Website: home-depot
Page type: account-selection
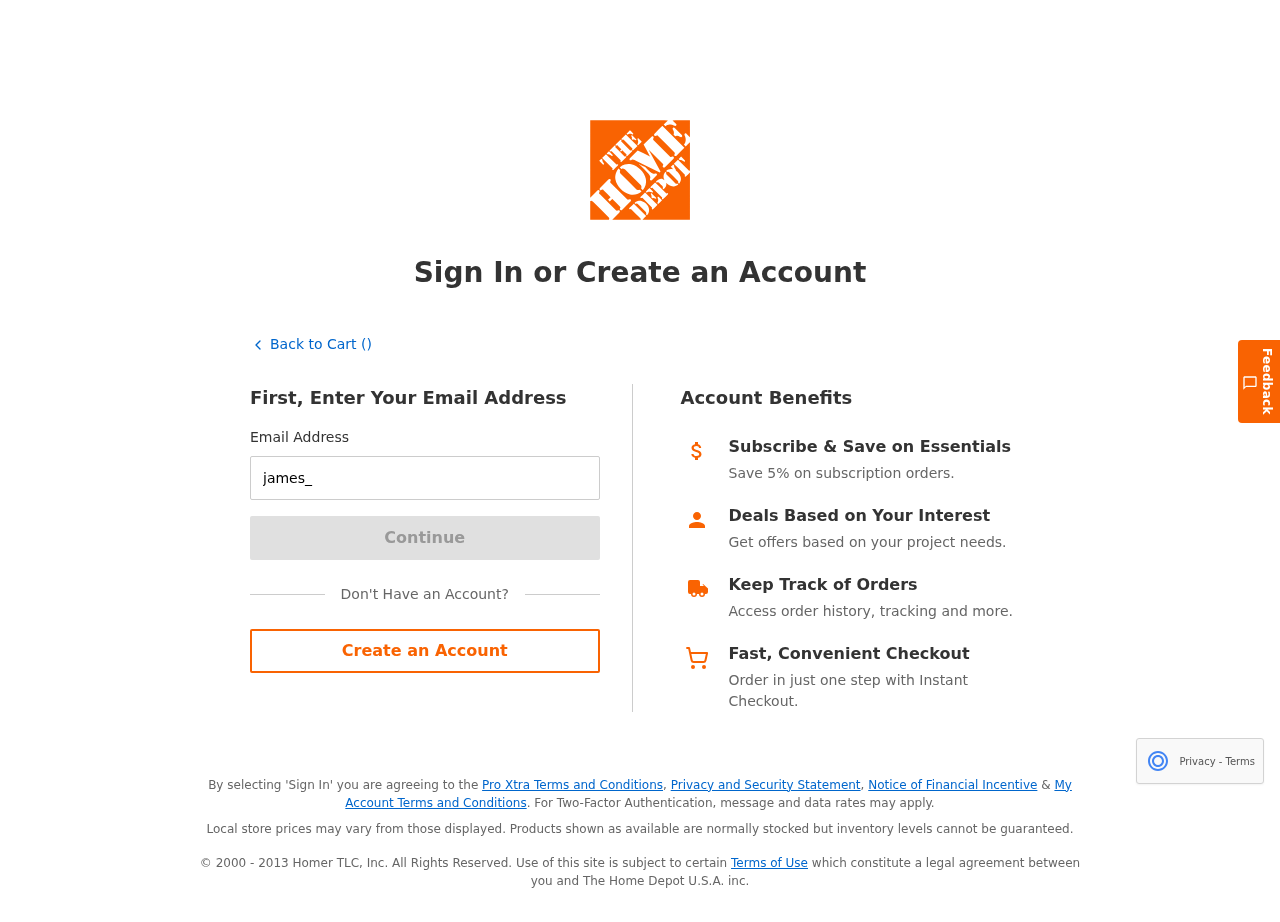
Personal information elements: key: PII_EMAIL
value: james_hall@yahoo.com